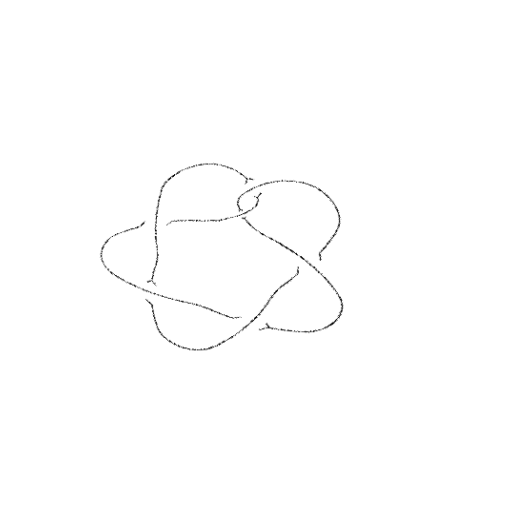
Crossing number: 6